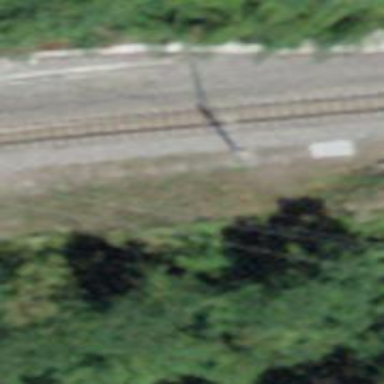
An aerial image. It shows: Catenary mast for power lines.